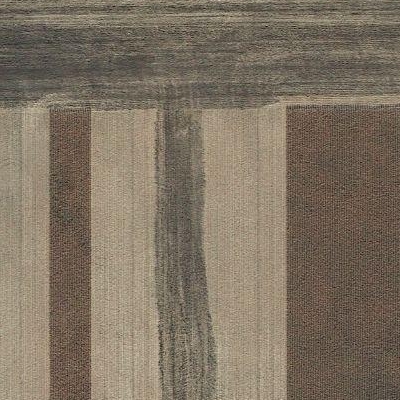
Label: Field